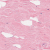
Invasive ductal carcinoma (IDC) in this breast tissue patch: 0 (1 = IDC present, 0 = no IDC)